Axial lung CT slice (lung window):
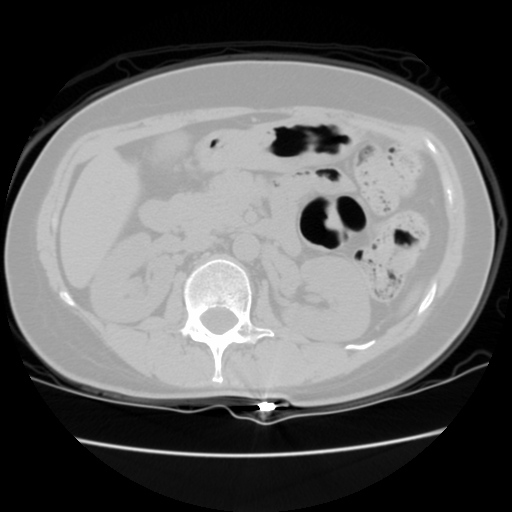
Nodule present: no